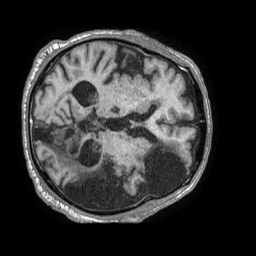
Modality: T1w
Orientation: axial
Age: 64
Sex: male
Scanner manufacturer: philips
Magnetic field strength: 1.5 T
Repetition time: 0.00772 s
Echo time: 0.003558 s